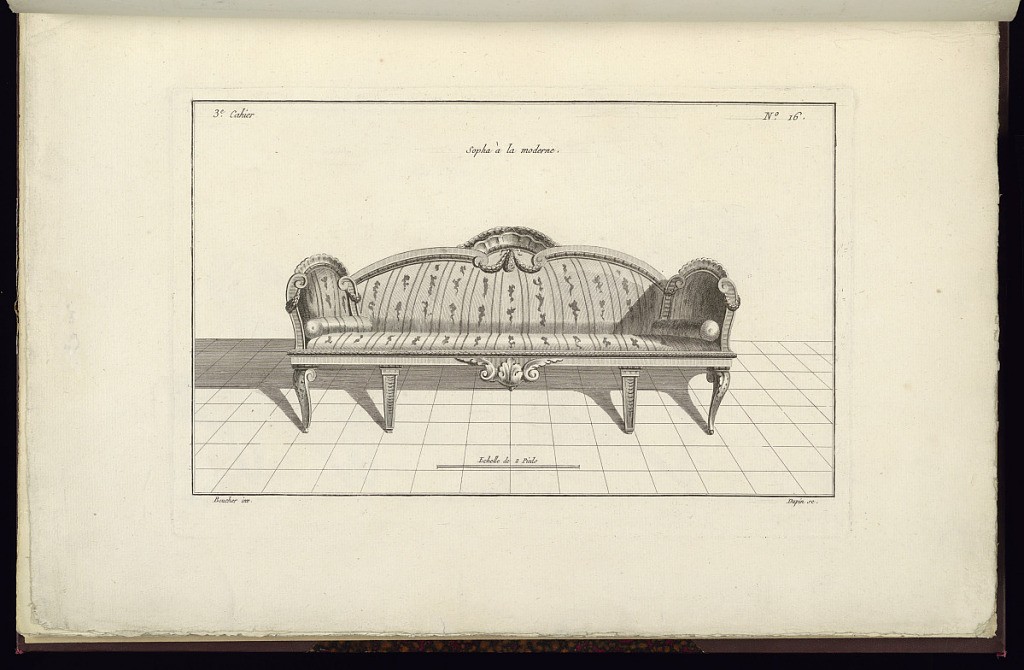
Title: Sopha à la moderne
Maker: Juste-François Boucher, French, 1736 – 1782
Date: ca. 1775
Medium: Engraving on off white laid paper
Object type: Print
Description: Design for a long sofa. The frame is decorated with cartouches and scrolls. The plate is signed.